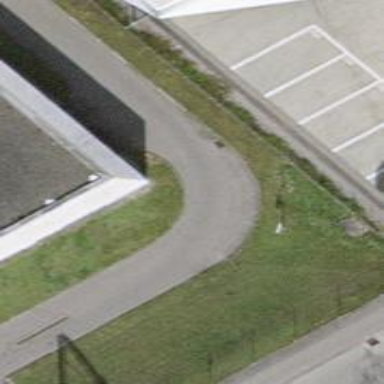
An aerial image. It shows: Asphalt parking aisle off service road.